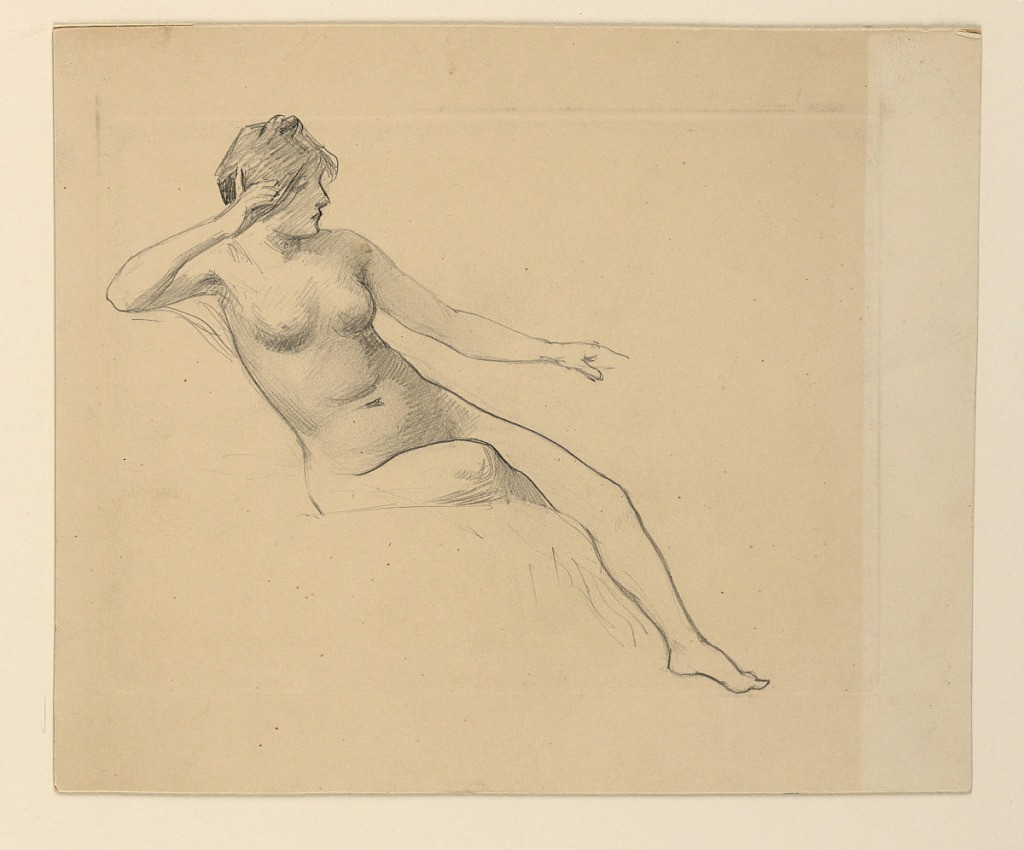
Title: Seated Female Nude
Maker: James Wells Champney, American, 1843–1903
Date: ca. 1890
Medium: Graphite on paper
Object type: Drawing
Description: Horizontally rectangular plate-mark enclosing raised rectangle. Seated nude female figure turned to right, resting head against raised right hand.